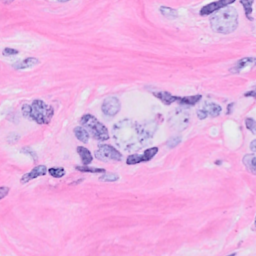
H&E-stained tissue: Breast